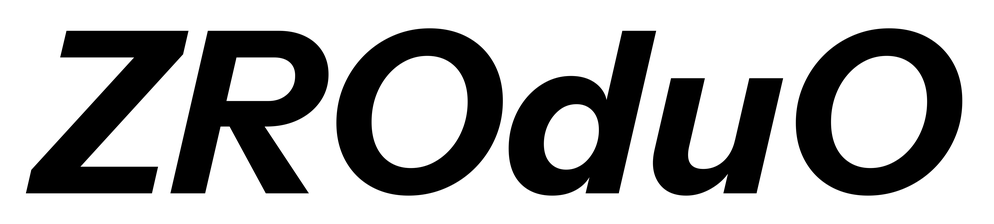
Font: InstrumentSans-Italic_Bold_Italic